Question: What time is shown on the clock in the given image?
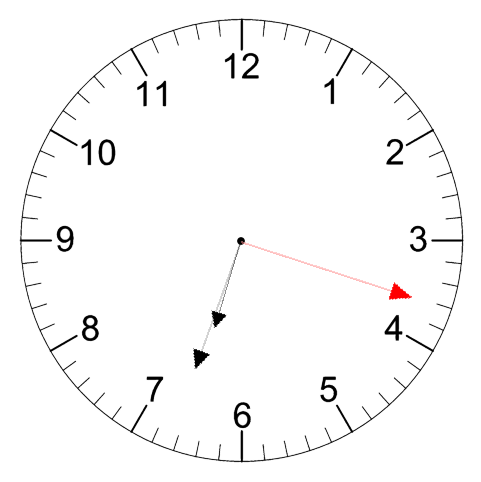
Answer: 06:33:18